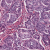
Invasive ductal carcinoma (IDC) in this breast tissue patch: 1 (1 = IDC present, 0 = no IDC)